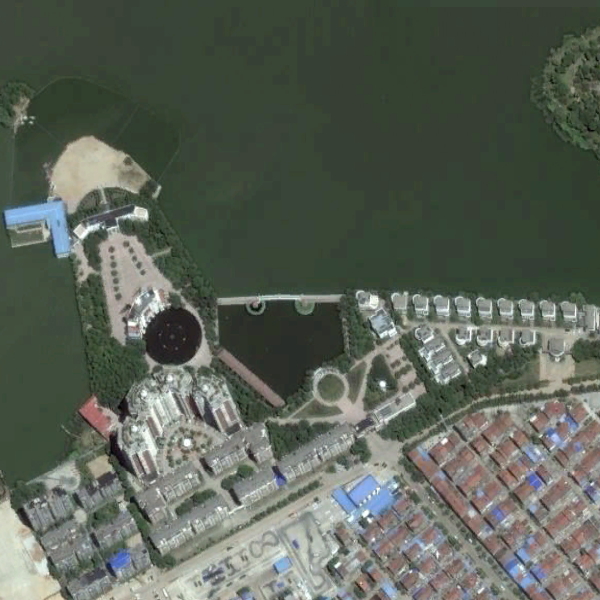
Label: Resort